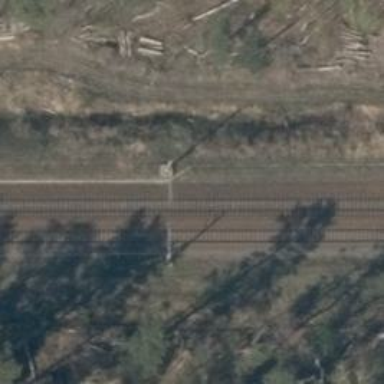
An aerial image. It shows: Milestone along the railway track with catenary mast.